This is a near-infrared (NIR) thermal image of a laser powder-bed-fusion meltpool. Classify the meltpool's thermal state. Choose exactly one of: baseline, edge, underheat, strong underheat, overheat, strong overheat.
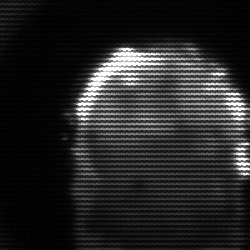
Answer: baseline